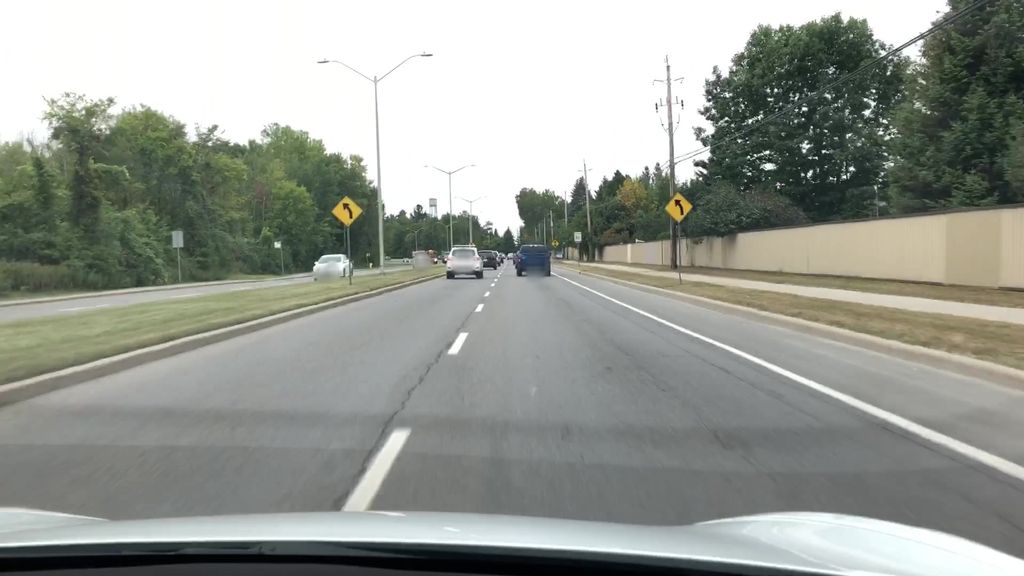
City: ottawa-gatineau